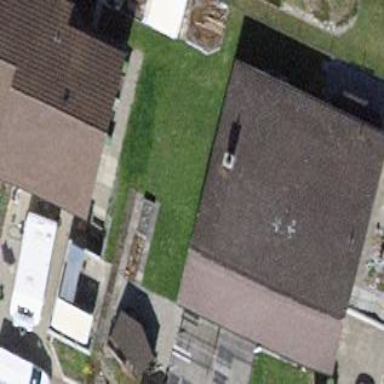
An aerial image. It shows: Detached building with saltbox roof shape.